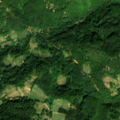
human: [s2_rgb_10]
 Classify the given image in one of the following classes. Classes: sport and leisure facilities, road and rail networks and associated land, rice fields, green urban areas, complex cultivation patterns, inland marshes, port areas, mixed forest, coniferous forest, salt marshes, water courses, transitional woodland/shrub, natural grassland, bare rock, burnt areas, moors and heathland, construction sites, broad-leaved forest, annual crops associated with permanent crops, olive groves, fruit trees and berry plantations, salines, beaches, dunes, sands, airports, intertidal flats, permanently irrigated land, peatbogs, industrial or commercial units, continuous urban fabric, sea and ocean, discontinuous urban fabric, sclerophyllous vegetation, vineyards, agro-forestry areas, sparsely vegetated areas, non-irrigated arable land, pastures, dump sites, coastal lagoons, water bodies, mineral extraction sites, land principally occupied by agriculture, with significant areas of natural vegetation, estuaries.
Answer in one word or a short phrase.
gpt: broad-leaved forest, transitional woodland/shrub